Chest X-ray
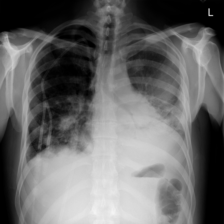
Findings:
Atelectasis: negative
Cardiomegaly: negative
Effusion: negative
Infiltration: negative
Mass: negative
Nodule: negative
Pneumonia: negative
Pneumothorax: negative
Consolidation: negative
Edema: negative
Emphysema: negative
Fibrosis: negative
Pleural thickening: negative
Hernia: negative